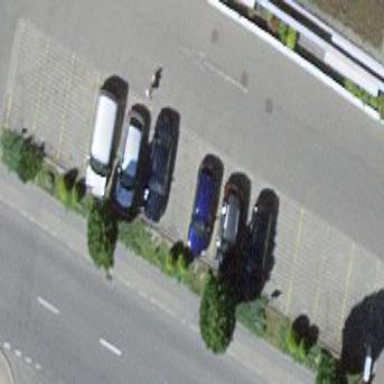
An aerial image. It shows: Parking available on the street side.